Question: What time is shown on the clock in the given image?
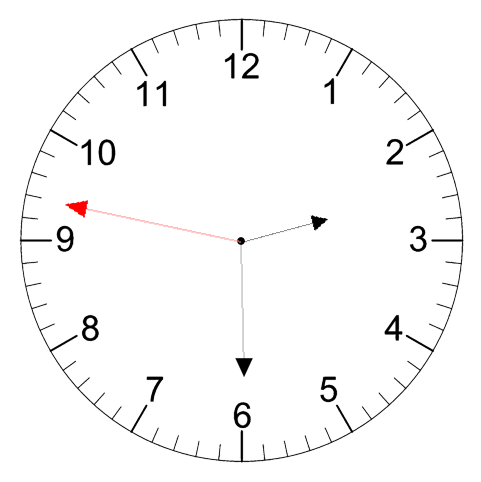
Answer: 02:29:47